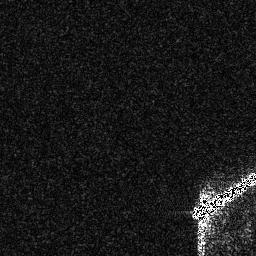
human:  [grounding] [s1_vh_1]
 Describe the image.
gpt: In the satellite image, there is  <ref>1 large ship </ref> <box>[[74, 66, 99, 85, 0]]</box> located at bottom right.